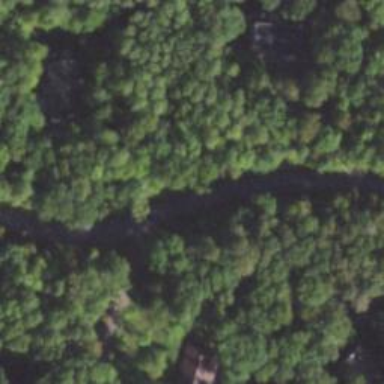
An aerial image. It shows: Residential road.